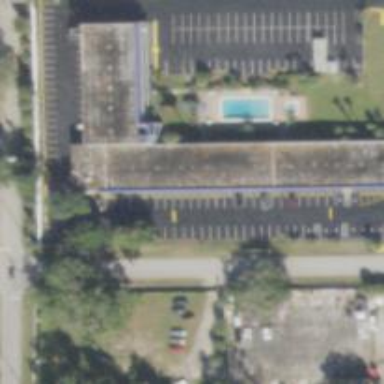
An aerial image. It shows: Hotel building.